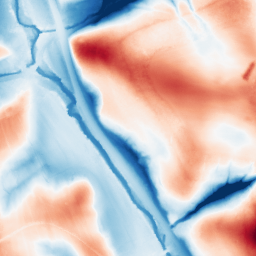
Category: edge_preserving
Decomposition family: guided
Decomposition parameters: radius: 32
eps: 0.01
Upsampling method: sinc_blackman
Upsampling parameters: scale: 2
kernel_size: 16
Upsampling scale: 2